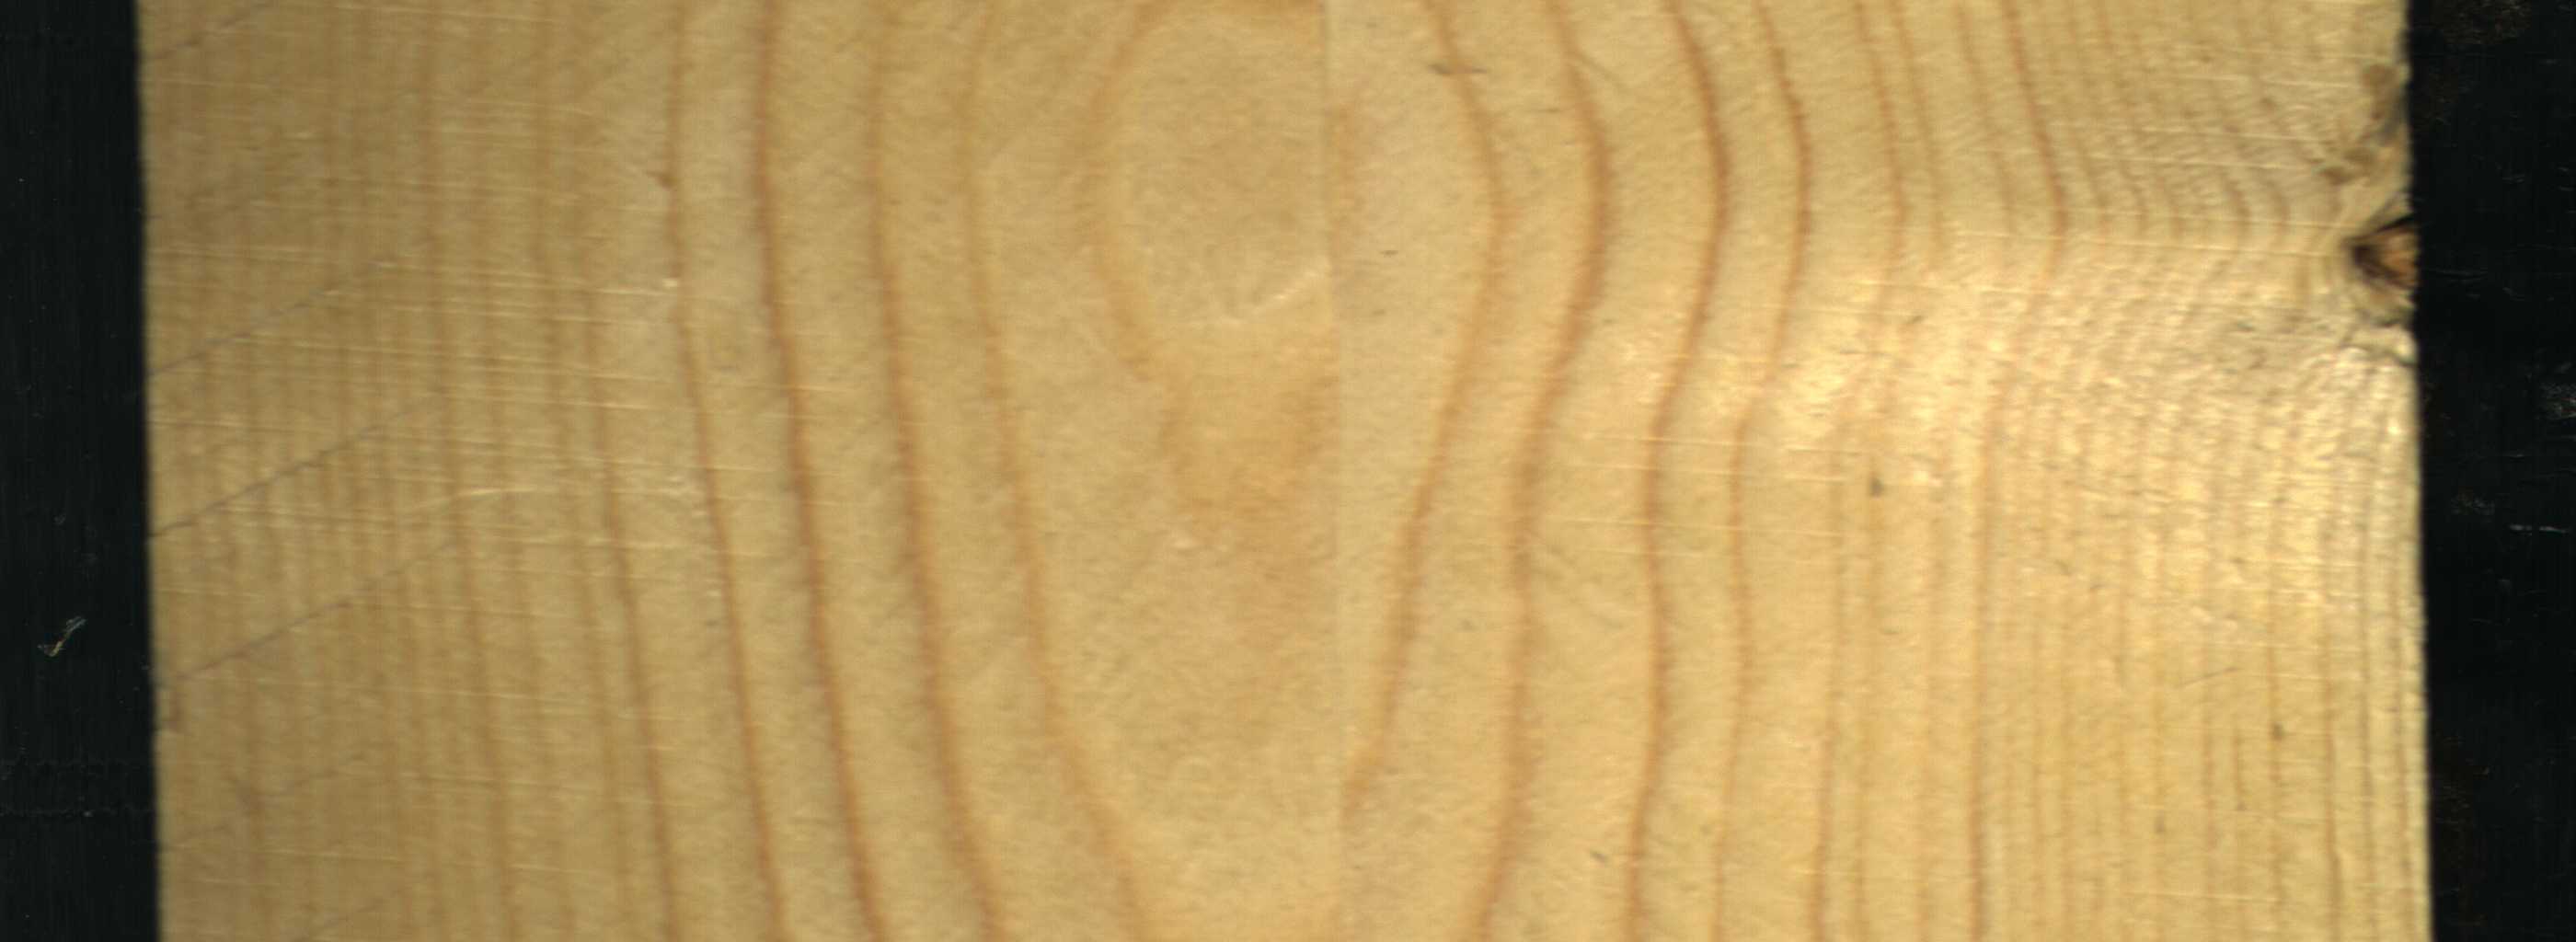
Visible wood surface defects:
Dead_Knot